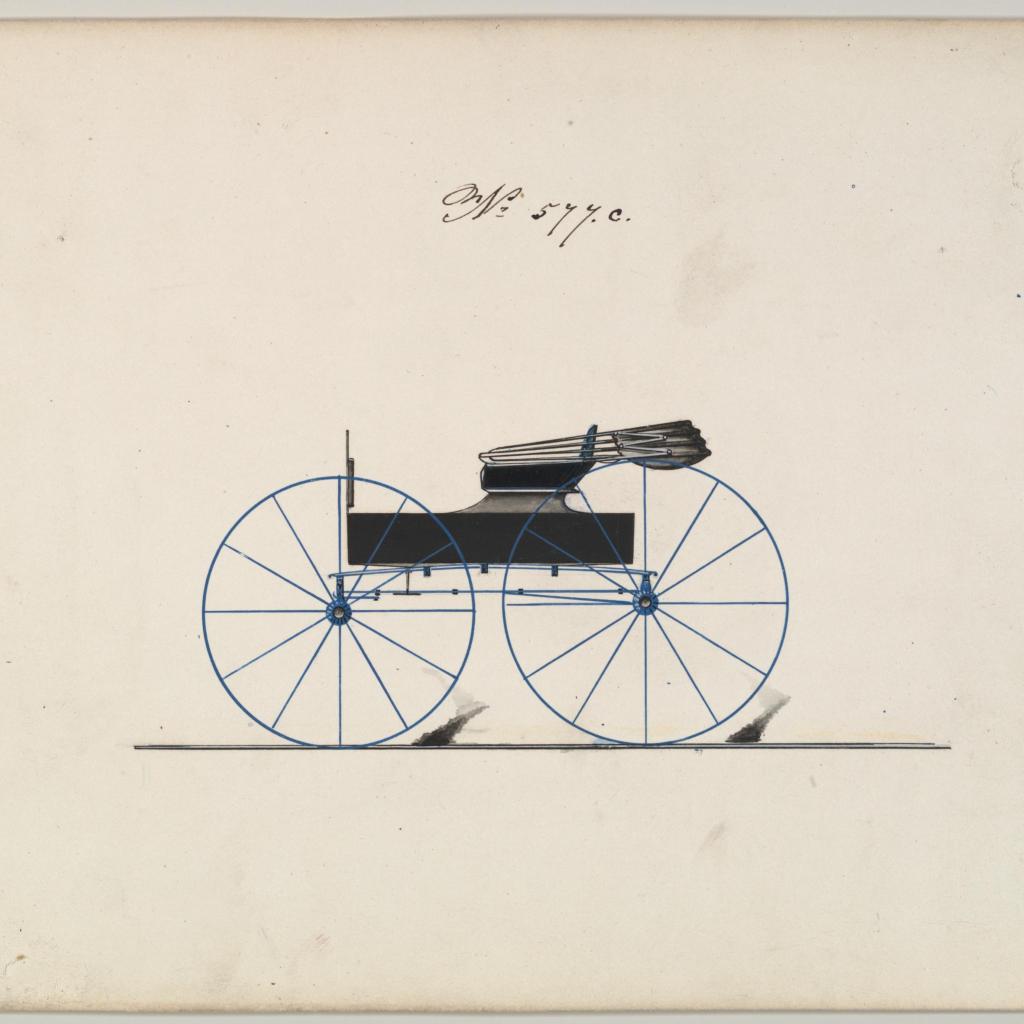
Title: Design for Wagon, no. 577c
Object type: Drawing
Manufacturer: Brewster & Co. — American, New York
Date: ca. 1860
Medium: Pen and black ink, watercolor and gouache
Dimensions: sheet: 6 15/16 x 9 7/8 in. (17.6 x 25.1 cm)
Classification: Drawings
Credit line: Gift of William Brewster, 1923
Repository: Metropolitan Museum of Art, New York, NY